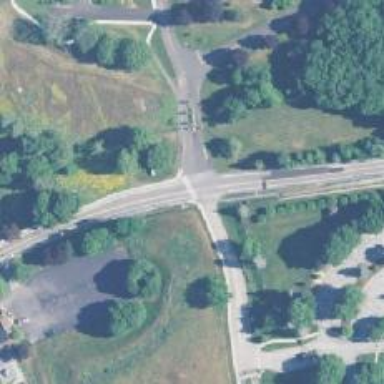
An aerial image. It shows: Marked road crossing.